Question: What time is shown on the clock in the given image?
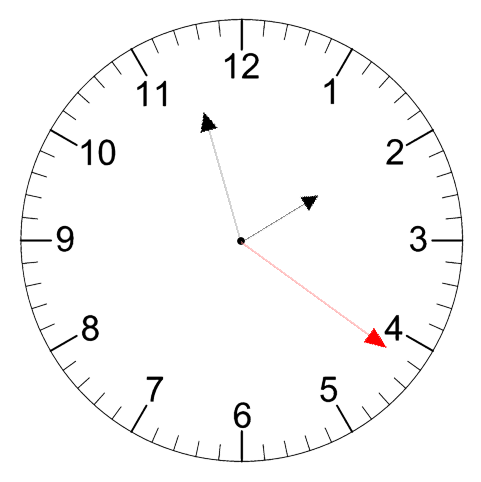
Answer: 01:57:21